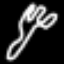
Label: fork